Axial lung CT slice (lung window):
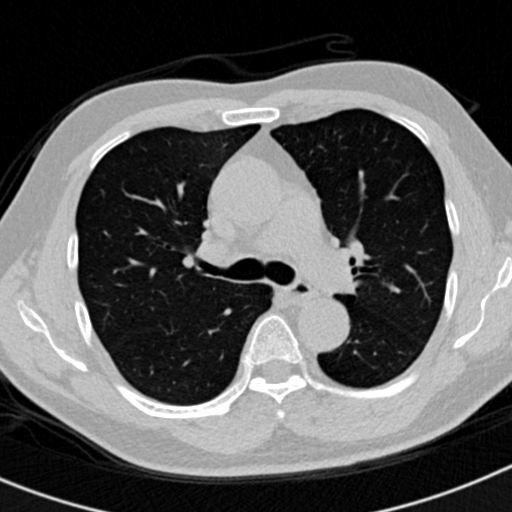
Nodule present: no